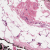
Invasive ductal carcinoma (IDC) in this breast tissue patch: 0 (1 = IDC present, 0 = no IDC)